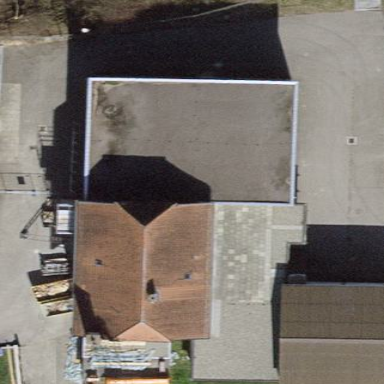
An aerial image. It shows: Building used as police training area.